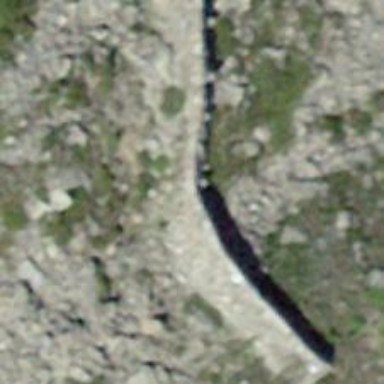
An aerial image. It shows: Retaining wall.